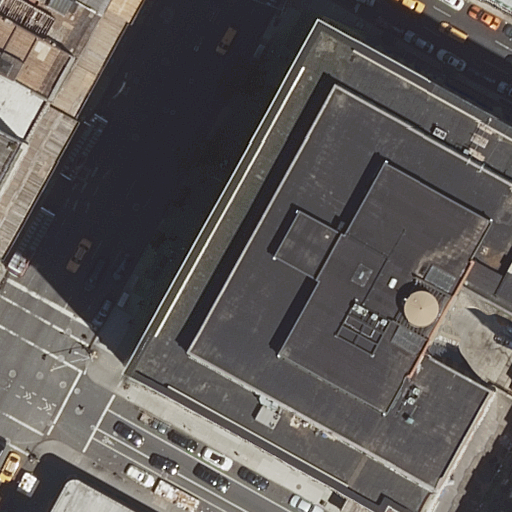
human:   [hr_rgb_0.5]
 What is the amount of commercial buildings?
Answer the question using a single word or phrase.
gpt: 0

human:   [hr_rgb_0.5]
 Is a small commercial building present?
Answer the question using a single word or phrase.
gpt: no

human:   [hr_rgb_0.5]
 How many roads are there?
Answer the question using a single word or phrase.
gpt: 4

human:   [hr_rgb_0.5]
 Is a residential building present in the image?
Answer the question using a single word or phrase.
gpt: yes

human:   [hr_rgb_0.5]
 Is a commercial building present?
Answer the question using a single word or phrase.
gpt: no

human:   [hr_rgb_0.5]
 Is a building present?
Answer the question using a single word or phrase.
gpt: yes

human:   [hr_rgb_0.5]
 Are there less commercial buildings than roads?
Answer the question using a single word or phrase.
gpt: yes

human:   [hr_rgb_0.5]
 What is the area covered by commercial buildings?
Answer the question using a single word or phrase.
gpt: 0m2

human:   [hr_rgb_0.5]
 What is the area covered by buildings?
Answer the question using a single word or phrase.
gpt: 1742m2

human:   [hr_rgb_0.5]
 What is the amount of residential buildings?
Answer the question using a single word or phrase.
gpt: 7

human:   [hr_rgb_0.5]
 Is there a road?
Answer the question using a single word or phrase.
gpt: yes

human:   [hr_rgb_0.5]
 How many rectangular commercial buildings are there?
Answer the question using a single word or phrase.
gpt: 0

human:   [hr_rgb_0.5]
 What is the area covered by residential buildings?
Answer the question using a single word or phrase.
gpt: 1699m2

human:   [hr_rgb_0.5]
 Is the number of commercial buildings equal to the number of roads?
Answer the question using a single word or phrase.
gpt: no

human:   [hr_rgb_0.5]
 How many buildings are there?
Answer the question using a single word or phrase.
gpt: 8

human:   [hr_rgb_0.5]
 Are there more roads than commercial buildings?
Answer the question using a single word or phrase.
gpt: yes

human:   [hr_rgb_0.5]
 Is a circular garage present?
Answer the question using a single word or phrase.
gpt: no

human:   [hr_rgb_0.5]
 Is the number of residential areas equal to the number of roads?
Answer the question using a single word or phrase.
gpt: no

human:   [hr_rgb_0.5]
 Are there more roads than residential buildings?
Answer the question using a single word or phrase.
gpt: no

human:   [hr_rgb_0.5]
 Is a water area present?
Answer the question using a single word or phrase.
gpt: no

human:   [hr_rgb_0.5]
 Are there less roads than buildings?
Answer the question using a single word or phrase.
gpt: yes

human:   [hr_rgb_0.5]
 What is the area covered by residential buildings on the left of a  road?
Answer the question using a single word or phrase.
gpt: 403m2

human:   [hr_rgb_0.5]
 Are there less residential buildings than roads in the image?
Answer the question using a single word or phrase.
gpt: no

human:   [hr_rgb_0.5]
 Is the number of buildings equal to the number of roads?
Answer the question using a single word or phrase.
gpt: no

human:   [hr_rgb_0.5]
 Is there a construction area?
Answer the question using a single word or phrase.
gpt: no

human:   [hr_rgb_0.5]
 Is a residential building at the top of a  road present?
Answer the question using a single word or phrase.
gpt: yes

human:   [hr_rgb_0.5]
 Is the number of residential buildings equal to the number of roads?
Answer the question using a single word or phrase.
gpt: no

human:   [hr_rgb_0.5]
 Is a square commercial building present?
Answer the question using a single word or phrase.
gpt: no

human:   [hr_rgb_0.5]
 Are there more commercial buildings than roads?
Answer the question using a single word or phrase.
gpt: no

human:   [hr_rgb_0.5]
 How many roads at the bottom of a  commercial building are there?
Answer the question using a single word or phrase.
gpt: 0

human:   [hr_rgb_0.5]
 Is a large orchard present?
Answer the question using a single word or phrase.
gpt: no

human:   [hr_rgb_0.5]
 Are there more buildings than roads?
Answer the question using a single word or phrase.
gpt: yes

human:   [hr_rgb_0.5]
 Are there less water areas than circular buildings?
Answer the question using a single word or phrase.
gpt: no

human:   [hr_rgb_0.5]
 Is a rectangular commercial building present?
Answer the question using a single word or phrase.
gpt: no

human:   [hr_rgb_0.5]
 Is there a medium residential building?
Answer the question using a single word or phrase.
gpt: yes

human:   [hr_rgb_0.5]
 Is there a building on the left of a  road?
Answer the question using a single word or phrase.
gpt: yes

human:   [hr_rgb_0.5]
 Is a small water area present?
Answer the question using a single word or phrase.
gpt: no

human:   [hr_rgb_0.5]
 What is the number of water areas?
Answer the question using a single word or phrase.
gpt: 0

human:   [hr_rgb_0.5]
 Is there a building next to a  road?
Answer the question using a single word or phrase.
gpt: yes

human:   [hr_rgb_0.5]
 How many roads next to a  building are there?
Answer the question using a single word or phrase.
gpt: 4

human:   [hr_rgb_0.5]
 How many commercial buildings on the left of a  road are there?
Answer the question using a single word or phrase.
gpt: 0

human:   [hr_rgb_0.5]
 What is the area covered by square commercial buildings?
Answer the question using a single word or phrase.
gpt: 0m2

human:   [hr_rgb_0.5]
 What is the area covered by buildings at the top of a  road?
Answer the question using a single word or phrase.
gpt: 1699m2

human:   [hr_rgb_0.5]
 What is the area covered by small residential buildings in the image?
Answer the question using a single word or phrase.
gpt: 85m2

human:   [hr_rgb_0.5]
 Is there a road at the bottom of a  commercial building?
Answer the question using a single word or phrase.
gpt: no

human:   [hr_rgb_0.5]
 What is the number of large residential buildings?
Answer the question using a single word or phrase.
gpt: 1

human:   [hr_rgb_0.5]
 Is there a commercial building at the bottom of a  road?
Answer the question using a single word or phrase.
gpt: no

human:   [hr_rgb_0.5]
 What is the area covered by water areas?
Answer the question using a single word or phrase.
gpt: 0m2

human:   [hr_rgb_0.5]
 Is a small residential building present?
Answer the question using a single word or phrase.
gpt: yes

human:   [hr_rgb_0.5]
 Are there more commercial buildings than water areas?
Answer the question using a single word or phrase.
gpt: no

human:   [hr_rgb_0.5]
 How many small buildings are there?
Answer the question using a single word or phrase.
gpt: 4

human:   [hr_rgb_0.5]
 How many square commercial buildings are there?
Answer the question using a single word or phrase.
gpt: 0

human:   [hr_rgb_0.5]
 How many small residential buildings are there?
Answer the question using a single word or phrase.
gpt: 3

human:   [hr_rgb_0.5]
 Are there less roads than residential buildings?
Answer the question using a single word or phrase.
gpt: yes

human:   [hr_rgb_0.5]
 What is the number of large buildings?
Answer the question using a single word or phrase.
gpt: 1

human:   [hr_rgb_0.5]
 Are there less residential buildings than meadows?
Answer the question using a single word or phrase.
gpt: no

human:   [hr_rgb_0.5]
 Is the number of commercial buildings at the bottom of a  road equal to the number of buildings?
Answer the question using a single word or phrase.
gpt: no

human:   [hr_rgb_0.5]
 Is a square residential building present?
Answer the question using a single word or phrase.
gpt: no

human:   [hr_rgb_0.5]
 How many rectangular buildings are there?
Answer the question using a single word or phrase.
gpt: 7

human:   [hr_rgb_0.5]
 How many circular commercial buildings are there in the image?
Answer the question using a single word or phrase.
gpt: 0

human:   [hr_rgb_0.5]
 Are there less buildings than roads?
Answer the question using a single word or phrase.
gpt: no

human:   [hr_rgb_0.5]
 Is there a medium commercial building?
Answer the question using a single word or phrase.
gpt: no

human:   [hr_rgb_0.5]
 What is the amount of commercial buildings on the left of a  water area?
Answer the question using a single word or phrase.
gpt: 0

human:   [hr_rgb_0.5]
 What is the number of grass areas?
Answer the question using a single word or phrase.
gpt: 0